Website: walmart
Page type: review-order
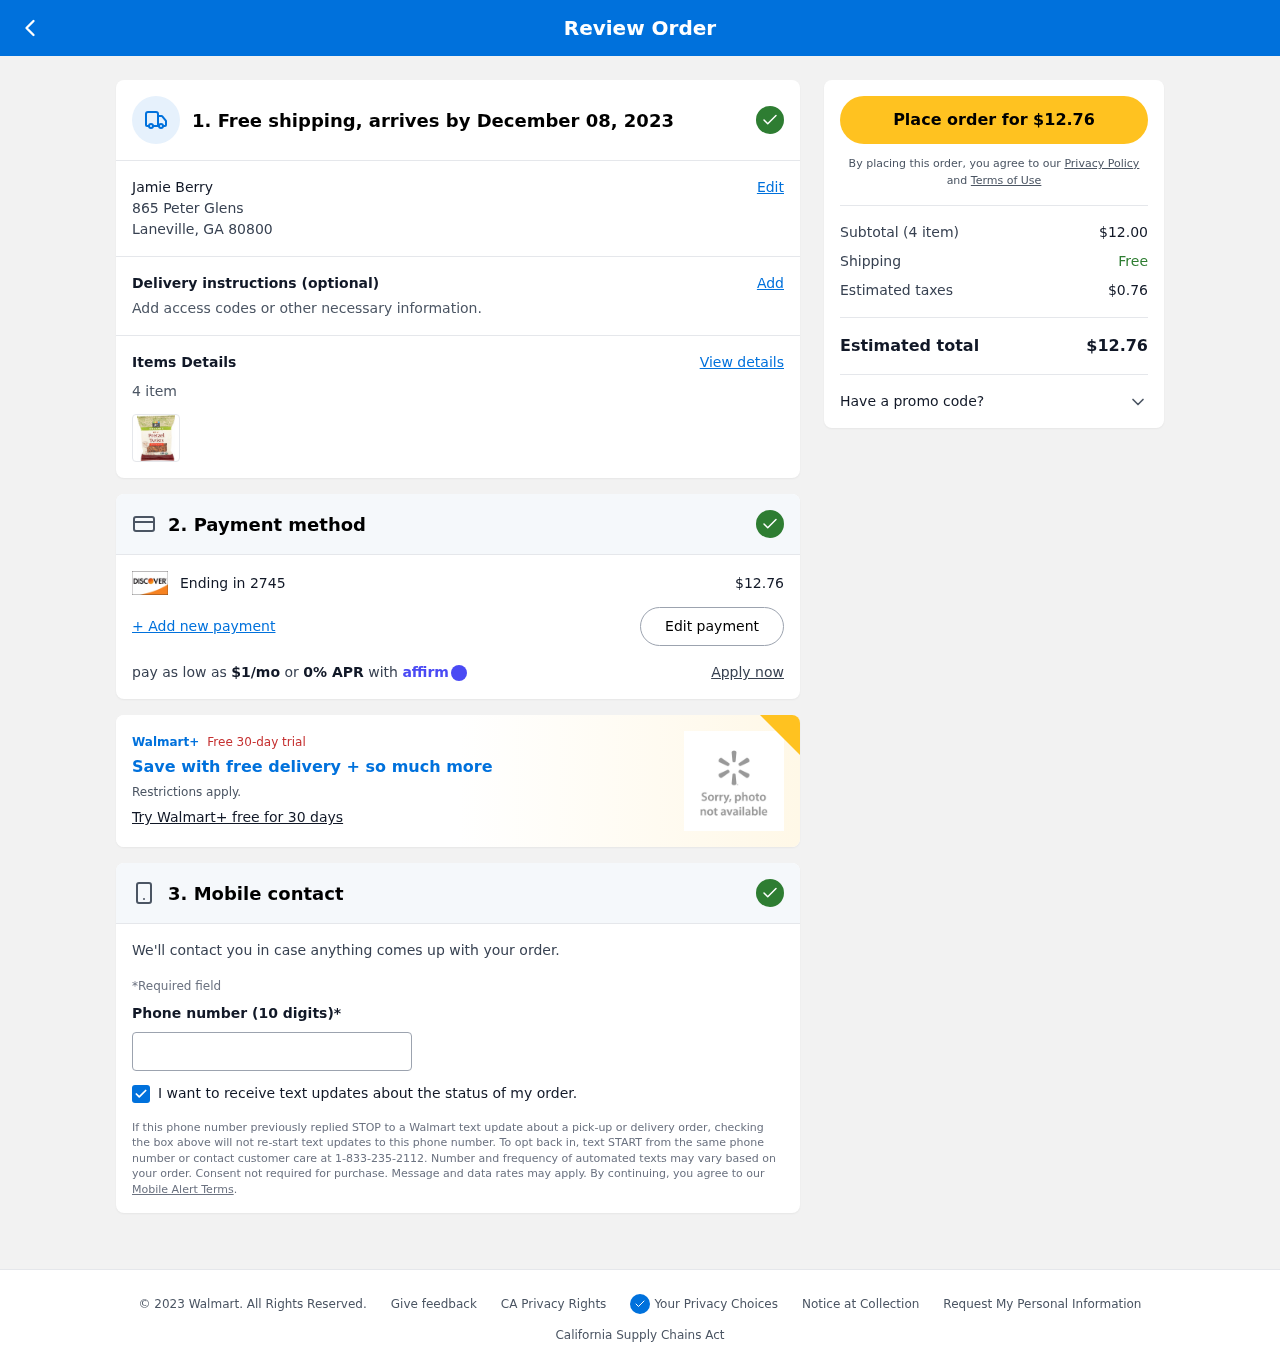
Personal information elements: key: PII_CARD_LAST4
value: Ending in 2745
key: PII_CITY_STATE_ZIP
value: Laneville, GA 80800
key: PII_FULLNAME
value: Jamie Berry
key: PII_PHONE
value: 2384151804
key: PII_STREET
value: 865 Peter Glens
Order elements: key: ORDER_DELIVERY_DATE
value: December 08, 2023
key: ORDER_NUM_ITEMS
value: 4 item
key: ORDER_NUM_ITEMS
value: Subtotal (4 item)
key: ORDER_TOTAL
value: $12.76
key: ORDER_TOTAL
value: Place order for $12.76
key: ORDER_MONTHLY_PAYMENT
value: $1/mo
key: ORDER_SUBTOTAL
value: $12.00
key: ORDER_TAX
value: $0.76